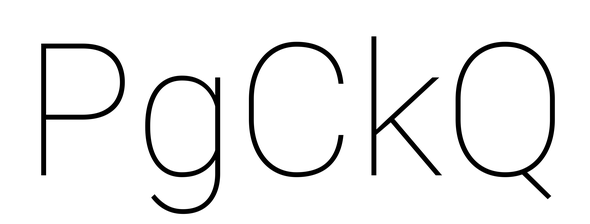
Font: Roboto_Thin